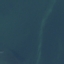
Land use / land cover class: SeaLake